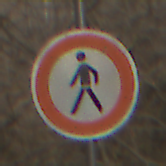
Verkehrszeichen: VerbotFussgaenger
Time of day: MorningAfternoon
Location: Outdoor (Nature)
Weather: Clear
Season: Winter
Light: Natural